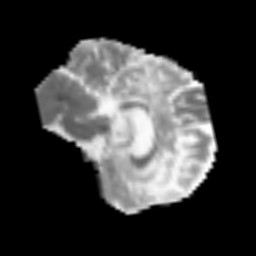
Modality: MD
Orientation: sagittal
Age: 62
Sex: female
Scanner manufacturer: siemens
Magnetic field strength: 3 T
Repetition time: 3.2 s
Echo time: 0.081 s